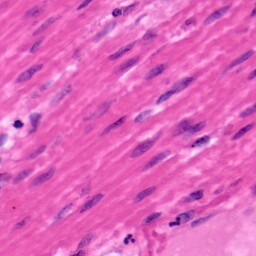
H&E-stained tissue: Pancreatic